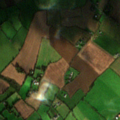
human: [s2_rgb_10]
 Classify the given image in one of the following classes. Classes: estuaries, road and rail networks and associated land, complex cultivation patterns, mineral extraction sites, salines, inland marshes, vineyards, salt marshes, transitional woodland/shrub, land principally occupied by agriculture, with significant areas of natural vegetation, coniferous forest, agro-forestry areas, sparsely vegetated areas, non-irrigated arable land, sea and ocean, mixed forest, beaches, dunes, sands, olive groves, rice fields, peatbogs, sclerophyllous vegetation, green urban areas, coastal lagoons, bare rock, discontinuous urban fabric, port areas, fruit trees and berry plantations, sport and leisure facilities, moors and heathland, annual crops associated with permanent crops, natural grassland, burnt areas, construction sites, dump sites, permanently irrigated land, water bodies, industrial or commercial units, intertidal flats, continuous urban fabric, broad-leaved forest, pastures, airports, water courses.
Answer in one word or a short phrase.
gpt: non-irrigated arable land, pastures